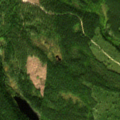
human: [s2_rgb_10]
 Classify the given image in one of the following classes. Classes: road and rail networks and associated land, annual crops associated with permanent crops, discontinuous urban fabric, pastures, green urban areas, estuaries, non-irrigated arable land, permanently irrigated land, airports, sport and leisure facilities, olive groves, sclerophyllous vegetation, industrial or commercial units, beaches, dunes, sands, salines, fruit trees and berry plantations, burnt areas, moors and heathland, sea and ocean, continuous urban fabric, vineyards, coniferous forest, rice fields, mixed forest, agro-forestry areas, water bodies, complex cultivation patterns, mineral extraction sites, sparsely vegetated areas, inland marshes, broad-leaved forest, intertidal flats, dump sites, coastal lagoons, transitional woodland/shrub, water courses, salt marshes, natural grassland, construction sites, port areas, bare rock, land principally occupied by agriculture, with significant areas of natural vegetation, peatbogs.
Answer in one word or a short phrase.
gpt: coniferous forest, mixed forest, transitional woodland/shrub